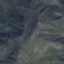
Land use / land cover: HerbaceousVegetation